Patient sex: M
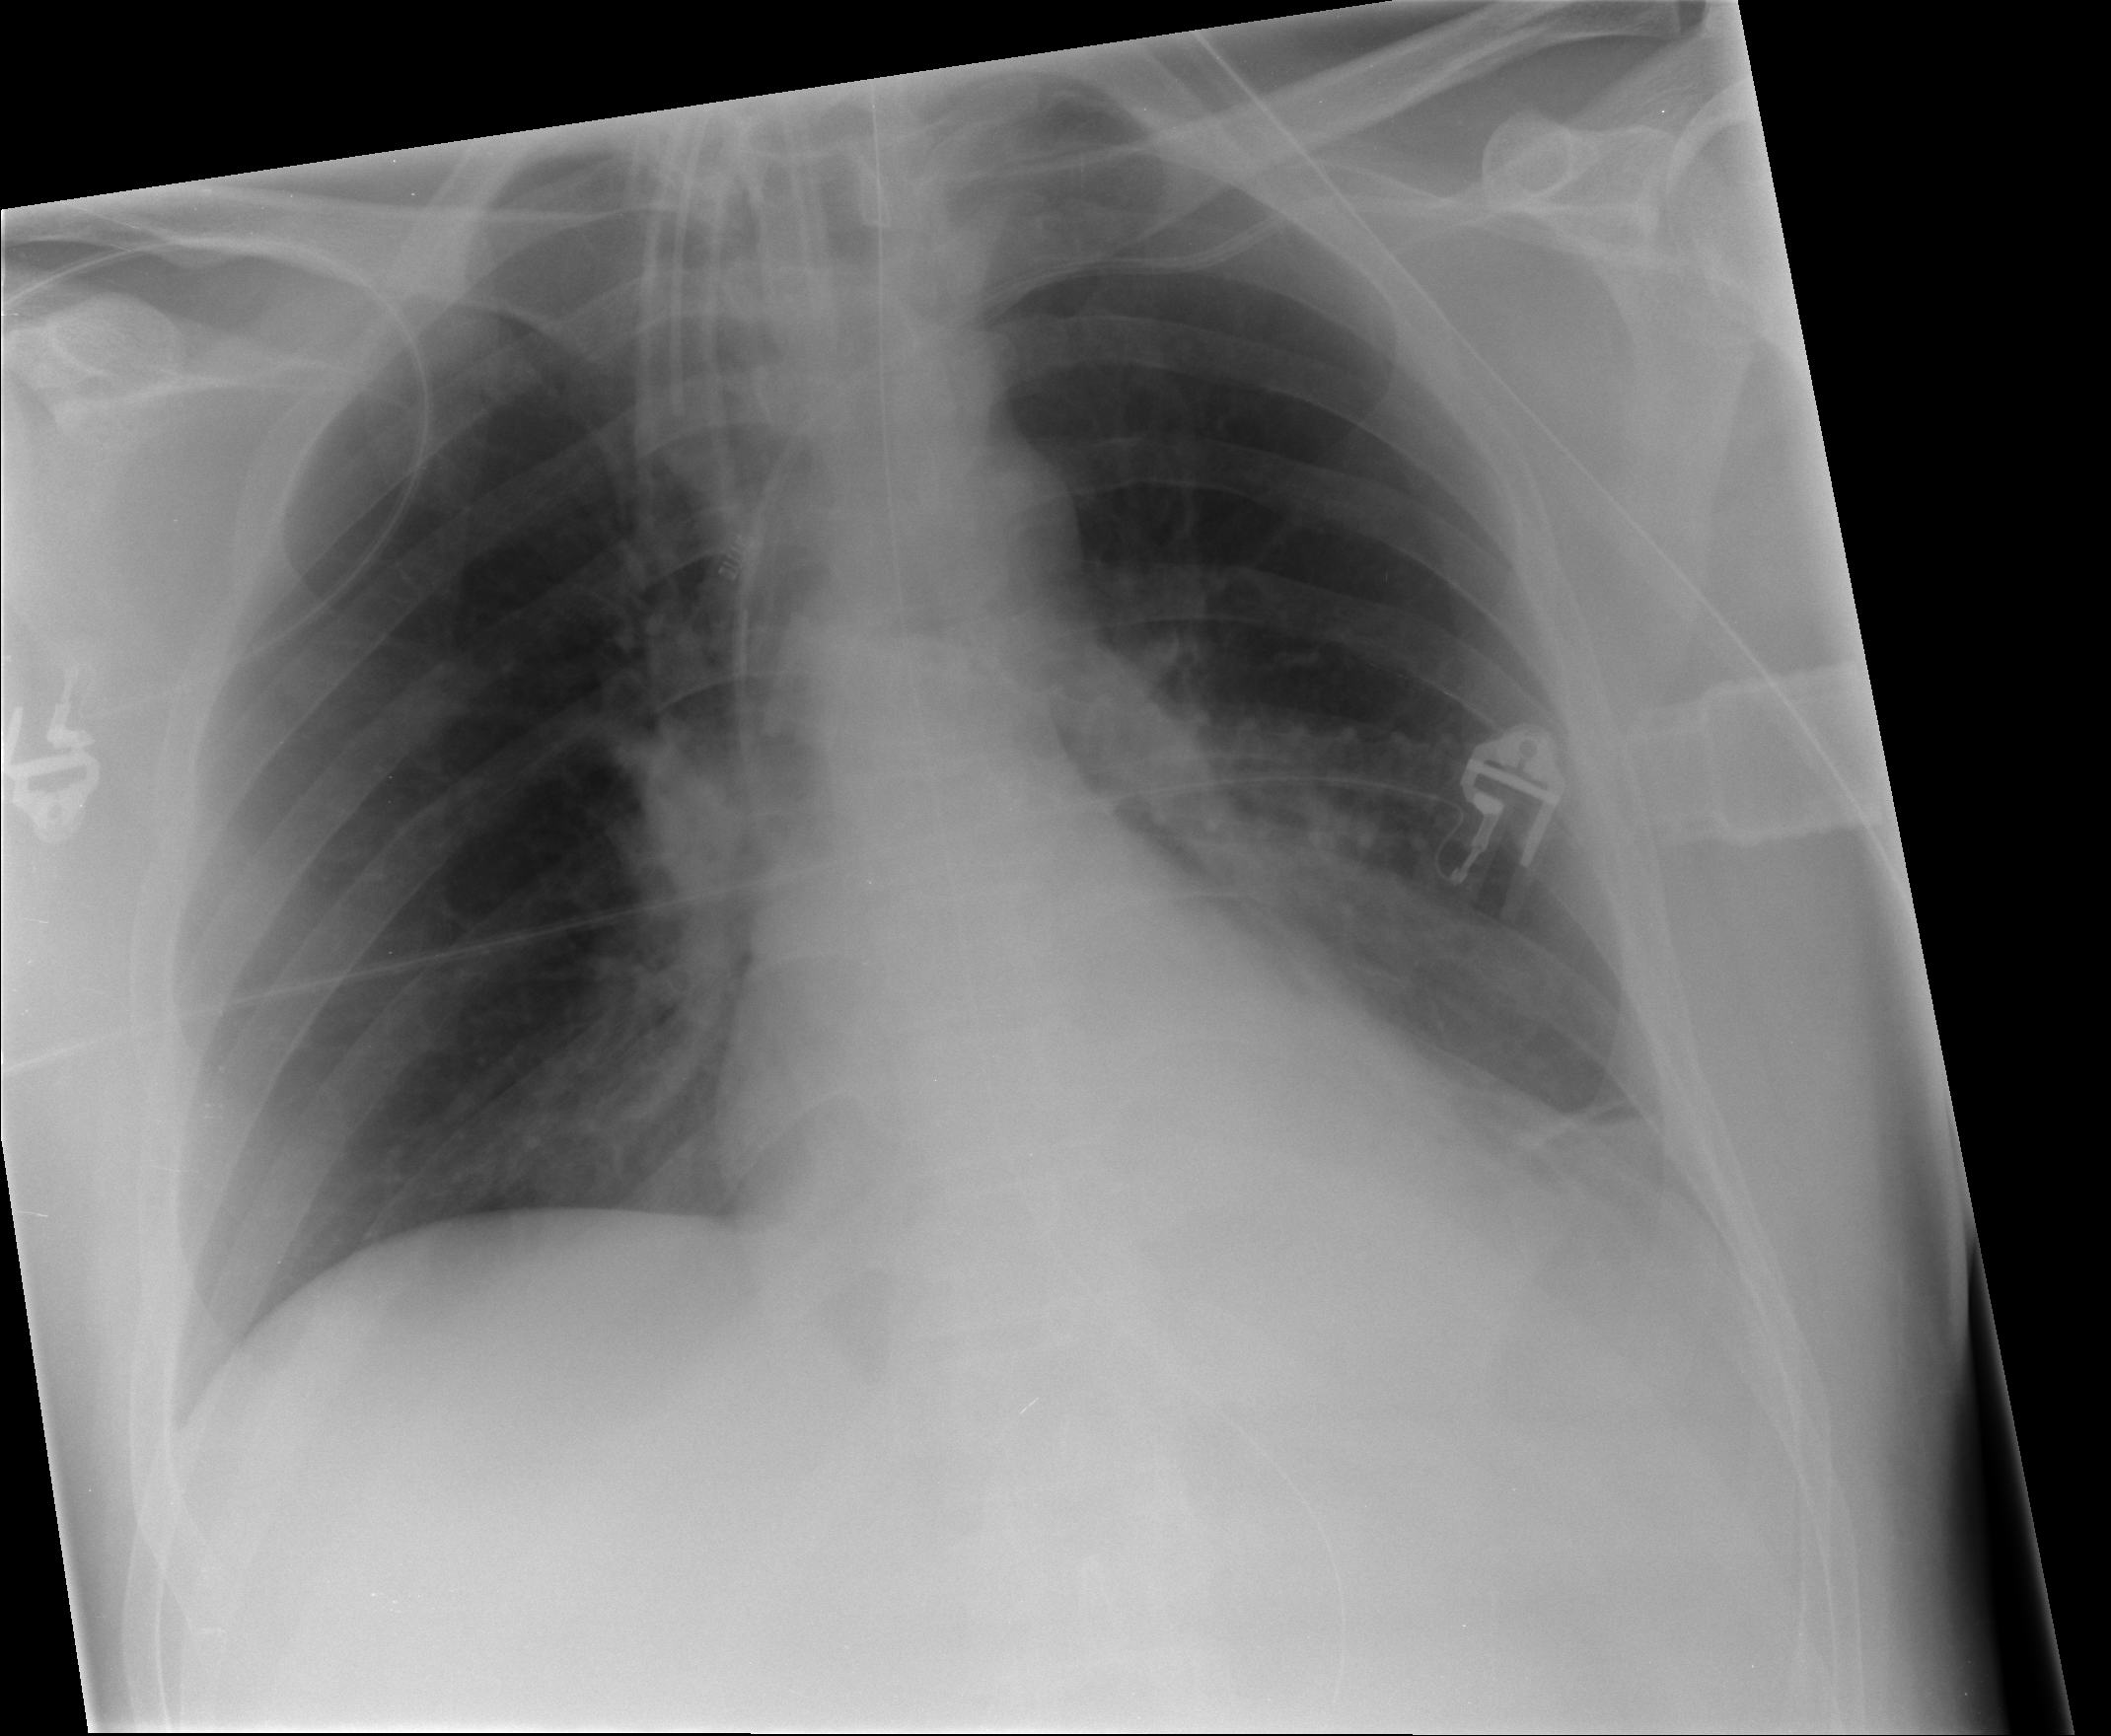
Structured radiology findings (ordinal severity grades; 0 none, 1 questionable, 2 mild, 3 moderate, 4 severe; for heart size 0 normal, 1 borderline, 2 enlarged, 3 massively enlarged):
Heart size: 0
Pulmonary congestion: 2
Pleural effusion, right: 0
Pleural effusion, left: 1
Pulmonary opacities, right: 0
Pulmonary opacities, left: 0
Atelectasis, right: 0
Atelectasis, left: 2